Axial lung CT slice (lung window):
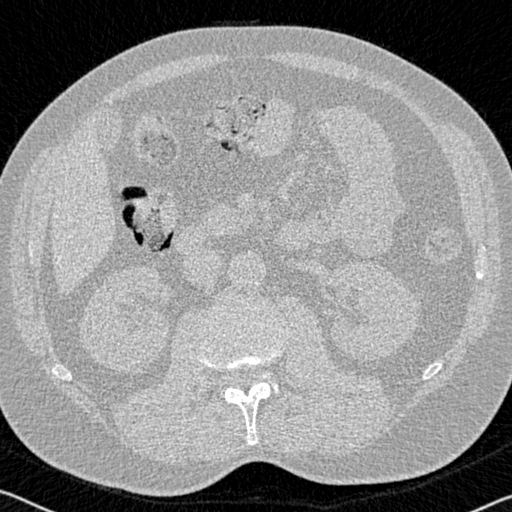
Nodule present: no